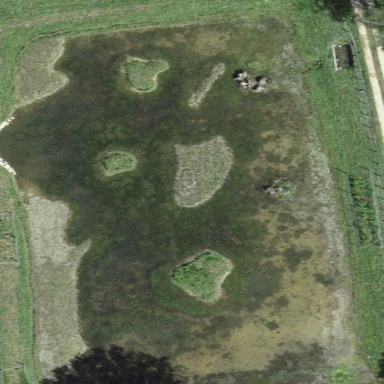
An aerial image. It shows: Pond surrounded by natural water.